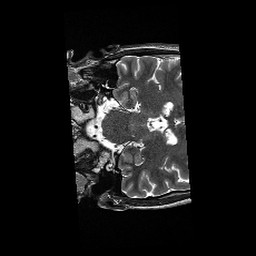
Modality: T2w
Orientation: coronal
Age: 40
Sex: male
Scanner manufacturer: siemens
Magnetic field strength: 3 T
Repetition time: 6.1 s
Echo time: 0.104 s